Brain MRI, t1w sequence, axial 2D slice.
Patient: age 44, sex F, weight 95 kg, height 1.95 m
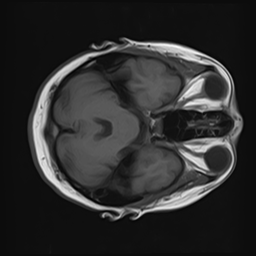